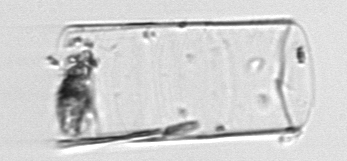
Label: Guinardia_flaccida